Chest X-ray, PA view. Patient: 67 years old, sex M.
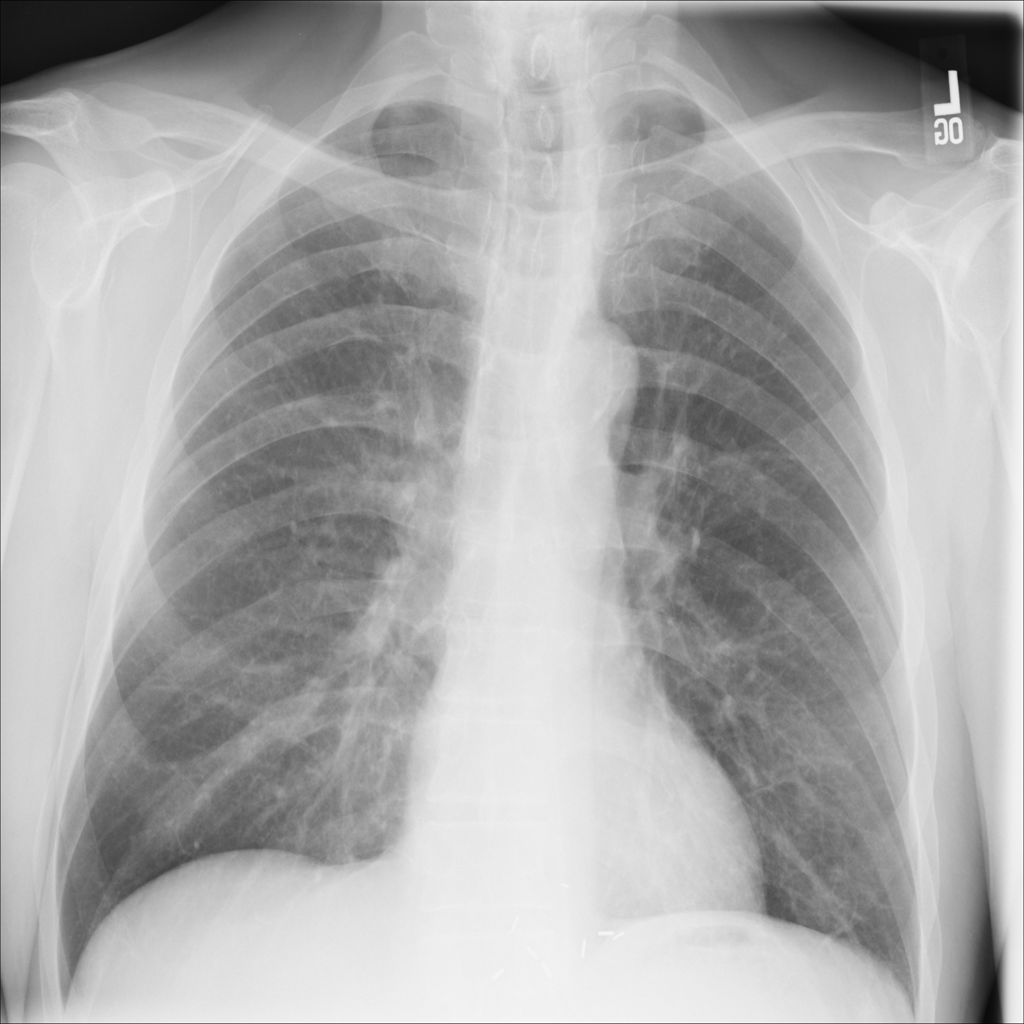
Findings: No Finding